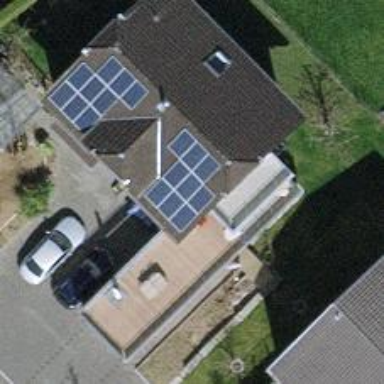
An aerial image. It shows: Solar power generator using photovoltaic panels.